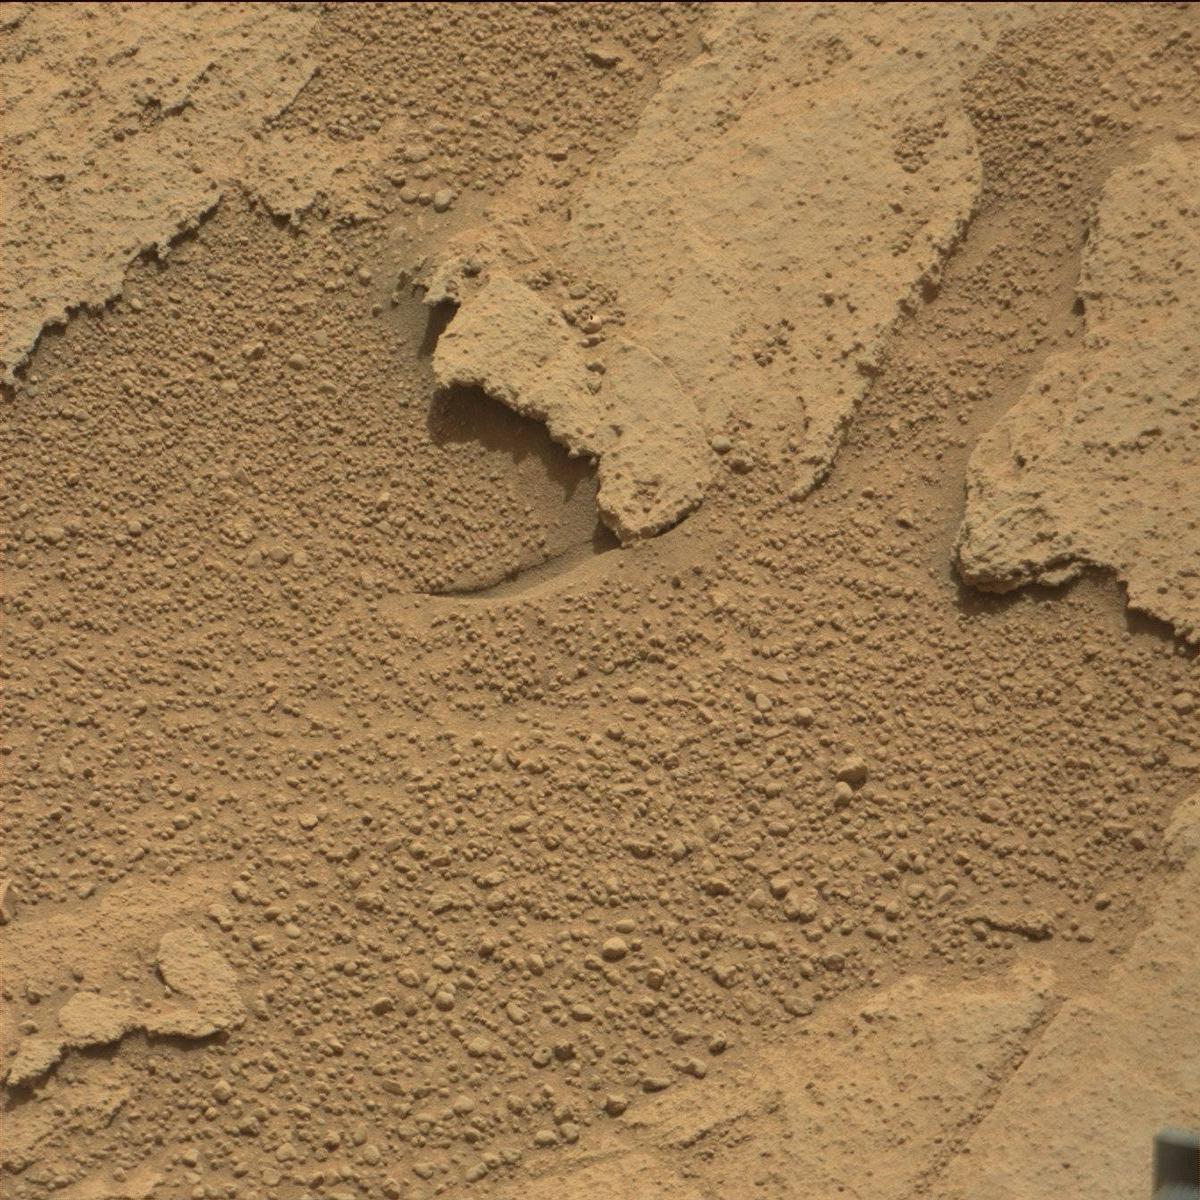
Terrain classes present: Bedrock, Rover, Sand / Soil